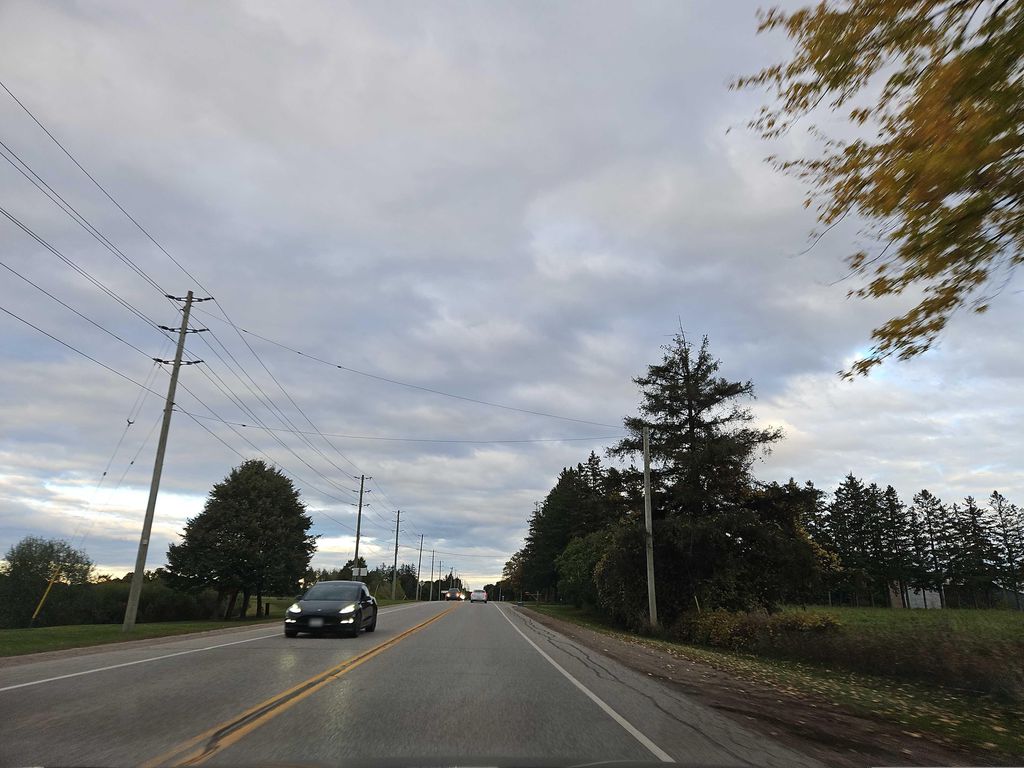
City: kitchener-waterloo